Aerial crown-view tile of a tropical tree (Barro Colorado Island, Panama), acquired 20241216:
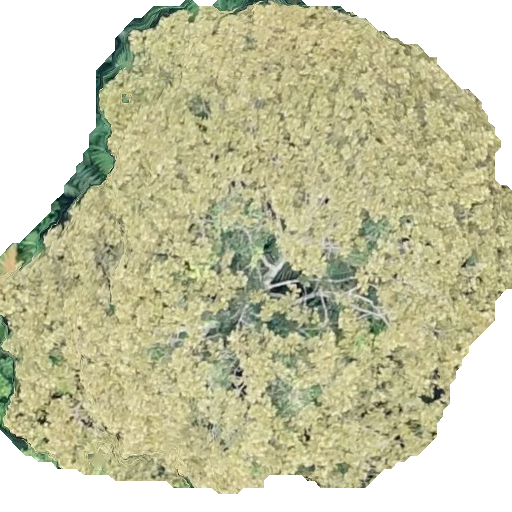
Species: Dipteryx oleifera
GBIF accepted scientific name: Dipteryx oleifera
Crown area: 290.783 m²